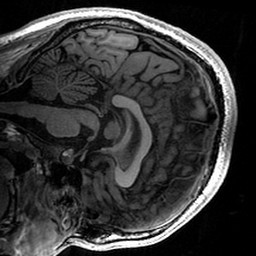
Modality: T1w
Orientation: sagittal
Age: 23
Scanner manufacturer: siemens
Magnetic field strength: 3 T
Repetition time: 2.4 s
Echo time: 0.00224 s